Question: Attached you'll see a picture of a mock up I did for the required UI. As you can see I need some type of scrollable box that contains checkboxes.

I've thought of a scrollable div, although I can't find a way to set a border around a div? Second I thought of an IFrame.. But also not too sure if this is my best option.
Does anybody perhaps have an easier/better way of doing this?
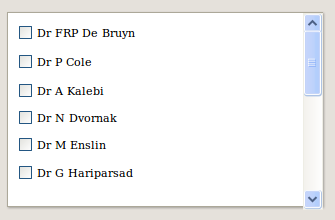
Answer: CSS:
'''
.container { border:2px solid #ccc; width:300px; height: 100px; overflow-y: scroll; }
'''
HTML:
'''
<div class="container">
<input type="checkbox" /> This is checkbox <br />
<input type="checkbox" /> This is checkbox <br />
<input type="checkbox" /> This is checkbox <br />
<input type="checkbox" /> This is checkbox <br />
<input type="checkbox" /> This is checkbox <br />
<input type="checkbox" /> This is checkbox <br />
<input type="checkbox" /> This is checkbox <br />
<input type="checkbox" /> This is checkbox <br />
<input type="checkbox" /> This is checkbox <br />
<input type="checkbox" /> This is checkbox <br />
</div>
'''
How it looks:

Is this what you are looking for?